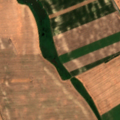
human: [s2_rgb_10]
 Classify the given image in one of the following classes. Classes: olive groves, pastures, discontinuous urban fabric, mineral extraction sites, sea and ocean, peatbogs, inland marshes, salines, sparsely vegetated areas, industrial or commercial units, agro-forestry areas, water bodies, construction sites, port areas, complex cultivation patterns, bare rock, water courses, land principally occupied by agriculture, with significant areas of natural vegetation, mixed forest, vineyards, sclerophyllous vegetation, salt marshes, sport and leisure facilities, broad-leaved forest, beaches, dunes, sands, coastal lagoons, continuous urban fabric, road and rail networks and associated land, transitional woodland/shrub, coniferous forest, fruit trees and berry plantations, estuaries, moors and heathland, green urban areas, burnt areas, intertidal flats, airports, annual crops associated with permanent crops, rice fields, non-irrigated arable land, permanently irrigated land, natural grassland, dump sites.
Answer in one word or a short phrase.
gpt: non-irrigated arable land, water bodies